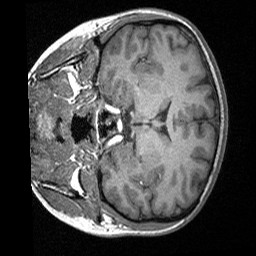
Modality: T1w
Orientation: coronal
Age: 21
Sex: male
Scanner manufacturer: siemens
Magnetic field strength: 3 T
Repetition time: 1.64 s
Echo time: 0.00234 s